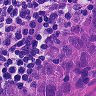
Metastatic tissue present: yes